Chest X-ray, AP view. Patient: 63 years old, sex F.
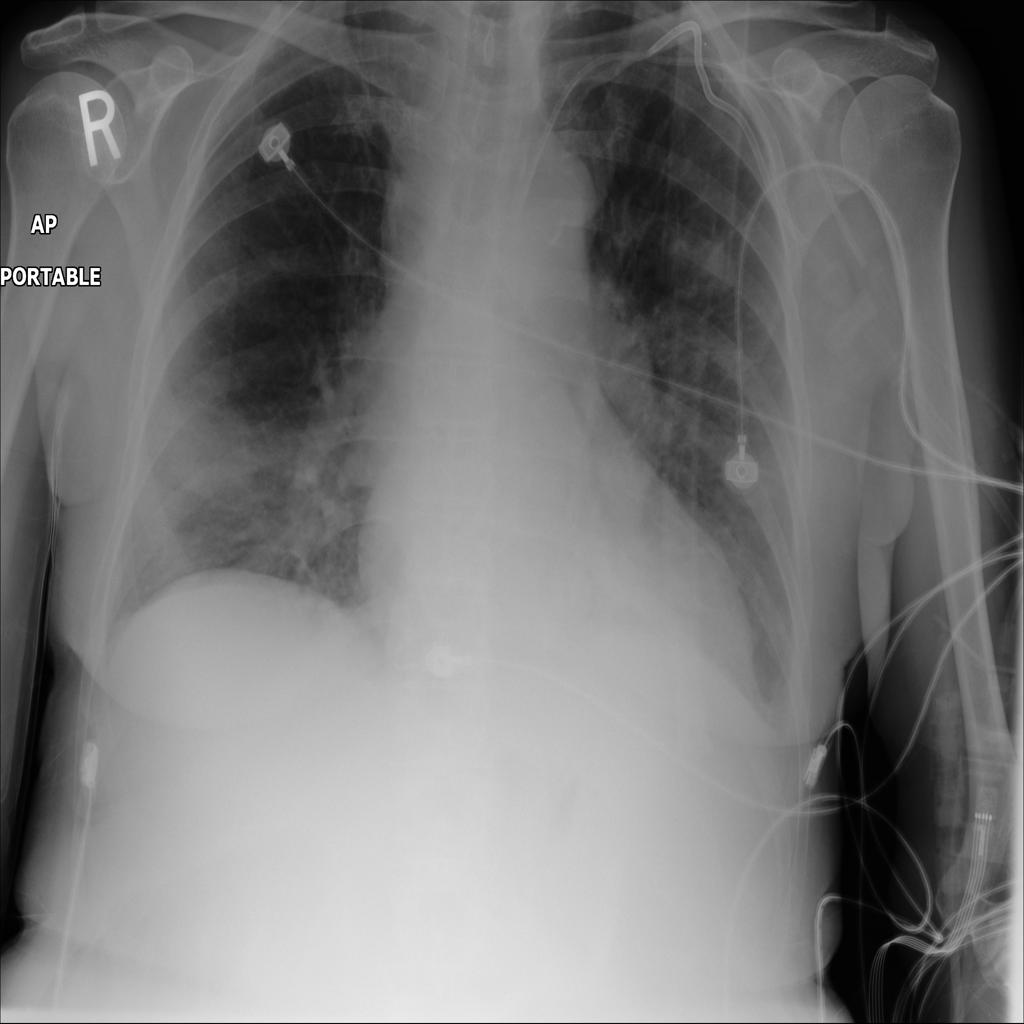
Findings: Infiltration